Question: I have a short Ordered List that contains 2 items. Within the second Item, I want to position a button on the right. The CSS is giving me trouble so I am posting it here with the hope that someone more skilled can help.
Here's the markup:
'''
<ol>
<li>Go here to <a href="review.aspx">perform an internal review</a>.</li>
<li>When satisfied with the internal review, click the button on the right and then go to the Staging environment for a final review.<span style="width: 25%; display: block;float: right;" ><asp:Button runat="server" runat="server" ID="StageChanges" Text="Stage Changes" OnClick="StageChanges"/></span></li>
</ol>
'''
Ideally I want the button to be inline with list element 2. The text for list element 2 should wrap appropriately. Right now the button goes below the second list element.
I tried a couple of variations, but nothing seems to work as I'd like. One variation included specifying the width of the second list element, but this removed the number 2 from being displayed (or moved it over to be in front of the button).
Thank you in advance!
Edited to add image:

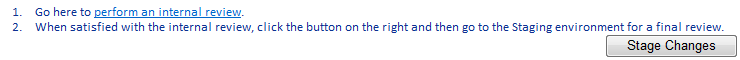
Answer: When I crop your code down a bit it works splendidly. The button is being positioned inline of the second list element:
'''
<li>
When satisfied with the internal review, click the button on the right and then go to the Staging environment for a final review.
<button>Stage Changes</button>
</li>
'''
Keep in mind that button is one of those few form elements that gets its text from the content it wraps, not from a text-attribute.